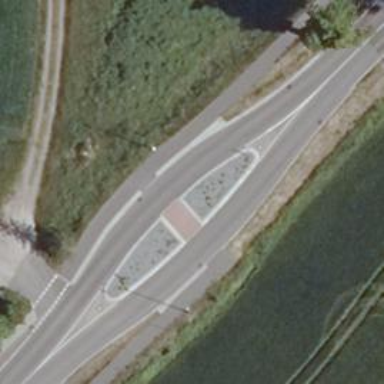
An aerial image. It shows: Traffic calming island.